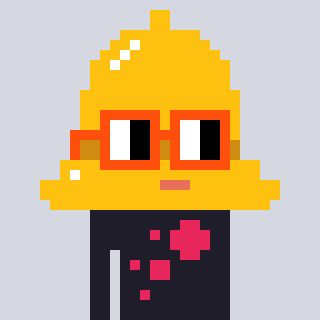
a pixel art character with square orange glasses, a bell-shaped head and a grayscale-colored body on a cool background